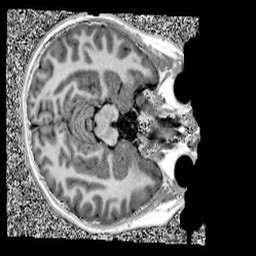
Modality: UNIT1
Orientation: axial
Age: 11
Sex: female
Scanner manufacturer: siemens
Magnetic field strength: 3 T
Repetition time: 4 s
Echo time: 0.00299 s